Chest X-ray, PA view. Patient: 42 years old, sex F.
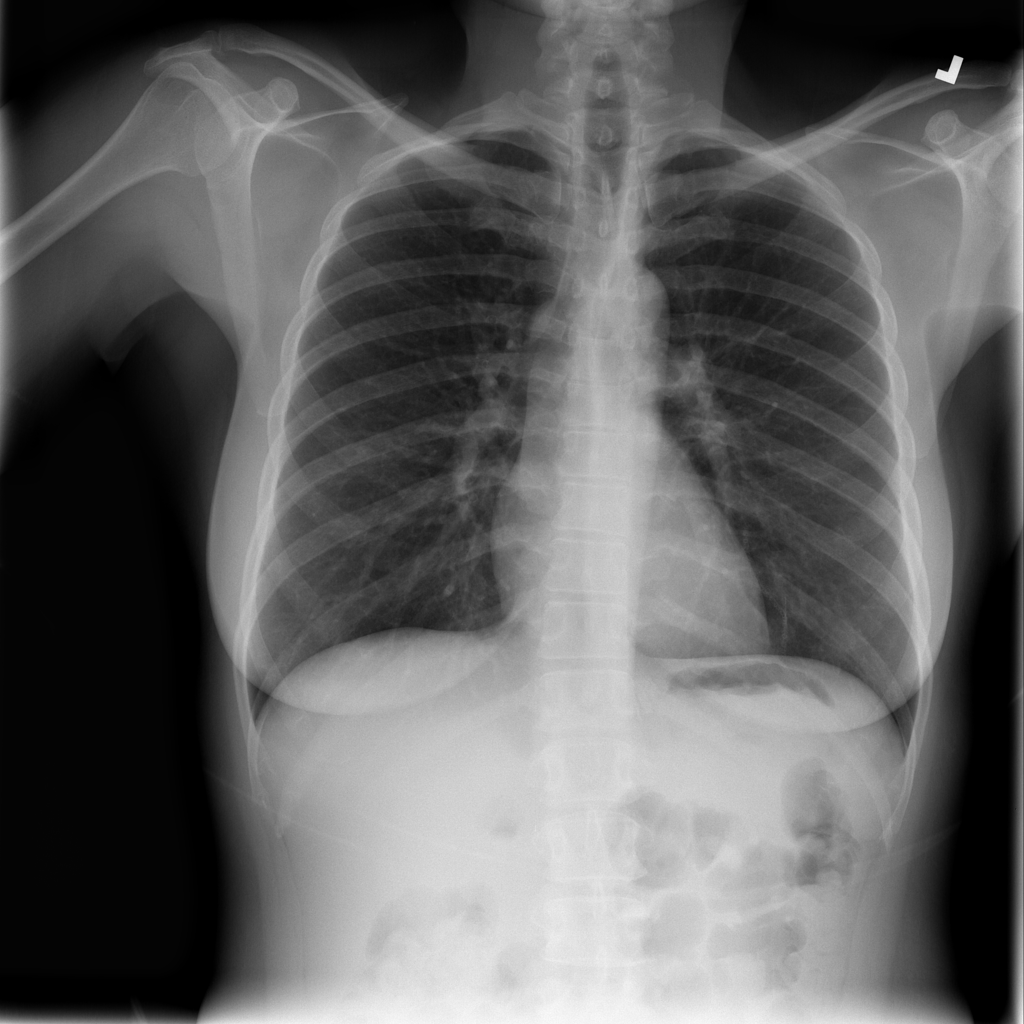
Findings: No Finding